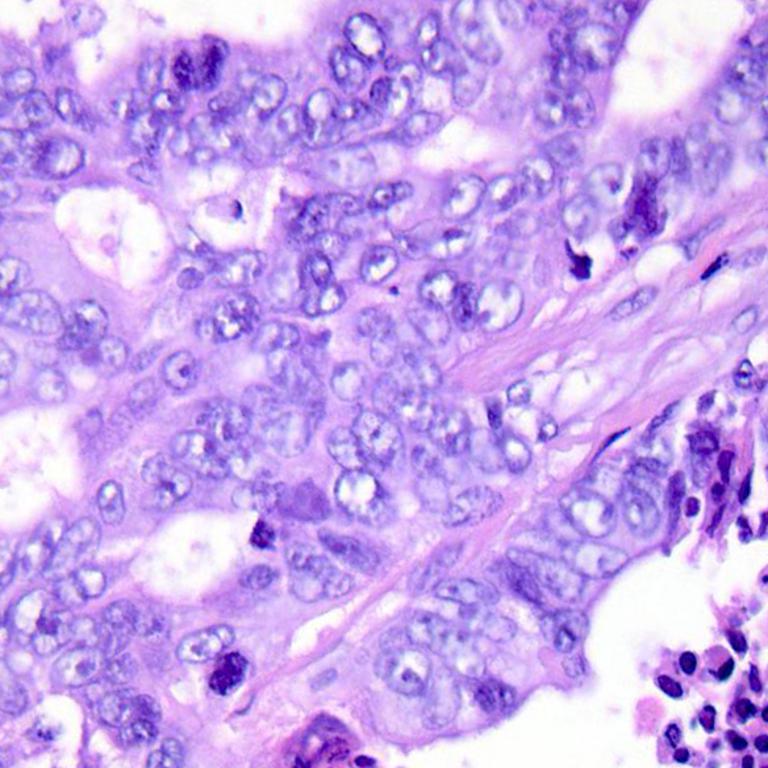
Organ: colon
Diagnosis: adenocarcinomas